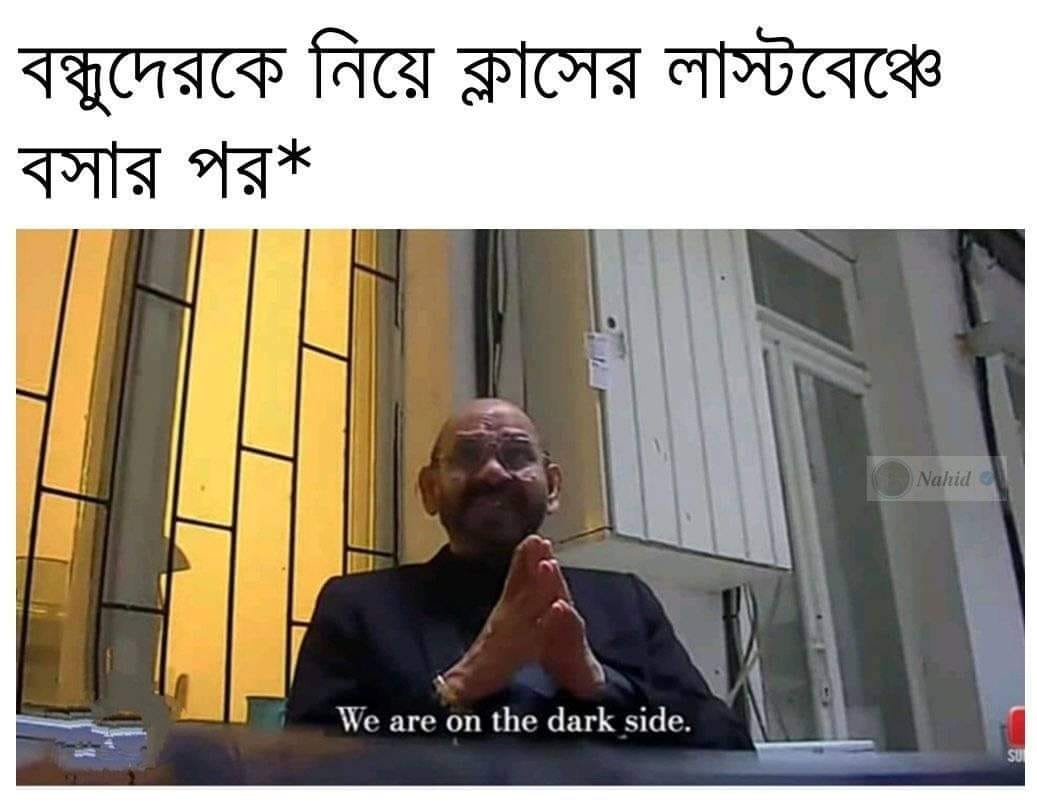
Caption: বন্ধুদেরকে নিয়ে ক্লাসের লাস্টবেঞ্চে বসার পর*     We are on the dark side.
Label: non-hate